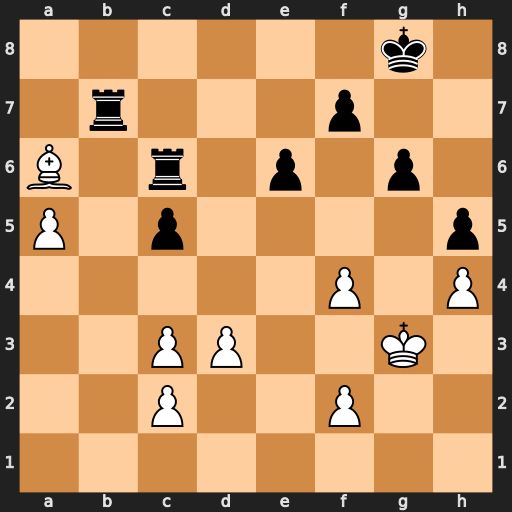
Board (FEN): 6k1/1r3p2/B1r1p1p1/P1p4p/5P1P/2PP2K1/2P2P2/8
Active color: w
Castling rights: -
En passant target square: -
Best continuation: Bxb7 Rc7 a6